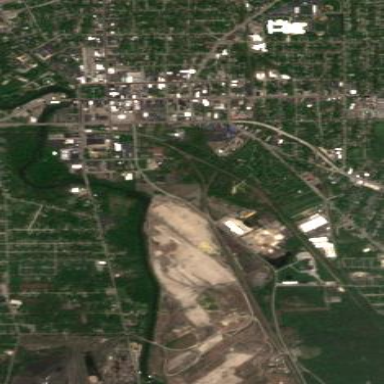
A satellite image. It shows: Brownfield site.